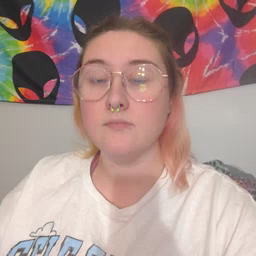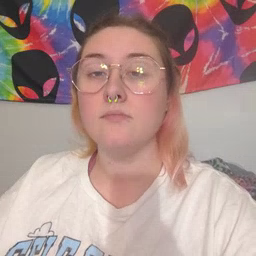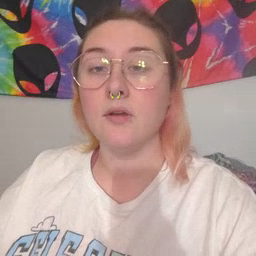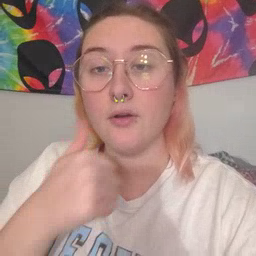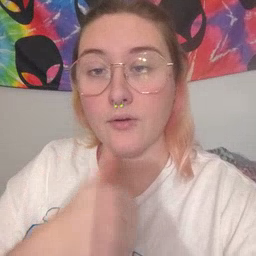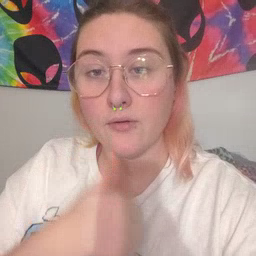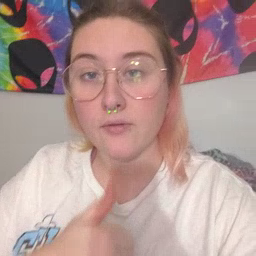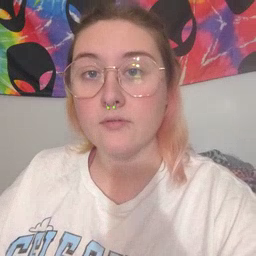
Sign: girl